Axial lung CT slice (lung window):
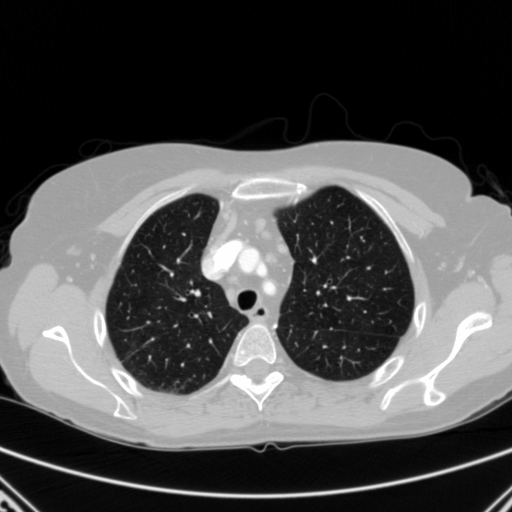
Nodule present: no